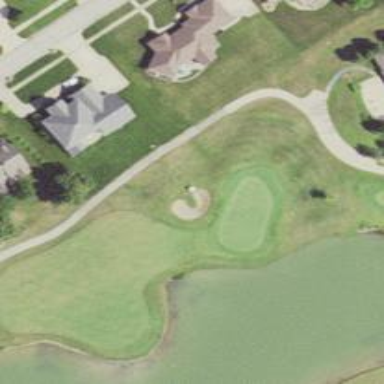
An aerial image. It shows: Golf hole.